【题型】填空题　【知识点】立体几何　【难度】easy
如图，一个高为1的长方体形状的容器内装有水，若保持容器底面的一条棱不动，将该容器的另一端抬起至水恰好不能流出容器，发现此时容器的底面中不被水浸到的面积为底面积的
$\frac{1}{4}$，则容器在原来位置时的水深$h$为\underline{\ \ \ \ \ \ \ \ }。\\[10pt]

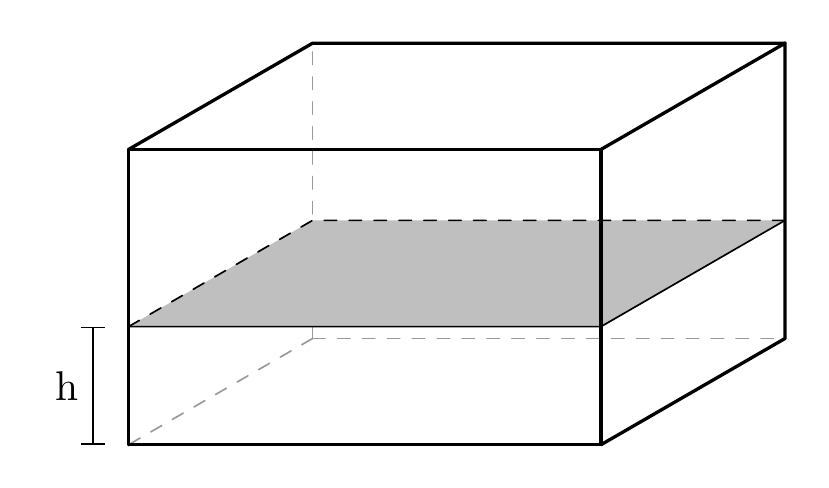
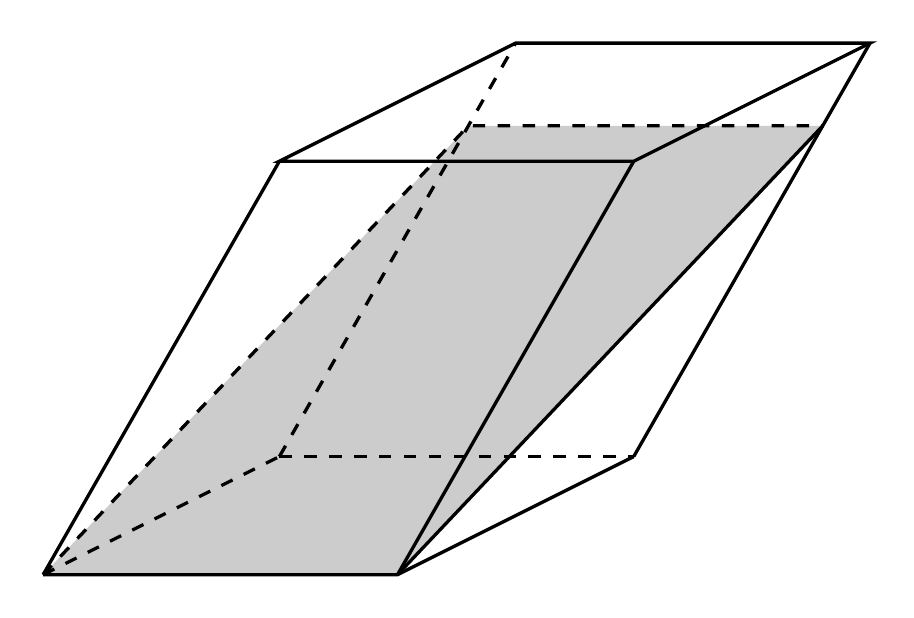
【解答】
\textbf{【答案】} $\frac{3}{8}$\\[10pt]

\noindent
\textbf{【知识点】} 柱体体积的有关计算\\[5pt]
\textbf{【分析】} 根据直棱柱的体积公式，可得答案。\\[10pt]

\noindent
\textbf{【详解】} 设长方体的长宽分别为$a,b$，则由左图可得水的体积$V_1=abh$，\\[5pt]
设右图中长方体底面被水浸到的矩形的未知边为
$x$，显然此时水的形状为三棱柱，\\[5pt]
底面为直角边分别为
$1,x$的直角三角形，高为$b$，则水的体积为$V_1=\frac{1}{2}x\cdot1\cdot b$，\\[5pt]
由题意可得
$\frac{bx}{ab}=1-\frac{1}{4}$，解得$x=\frac{3}{4}a$，由$abh=\frac{1}{2}xb$，解得$h=\frac{1}{2a}x=\frac{1}{2a}\cdot\frac{3}{4}a=\frac{3}{8}$。\\[5pt]
故答案为：
$\frac{3}{8}$
。